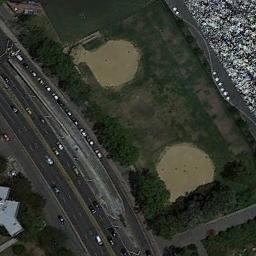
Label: baseball_diamond